Question: I am using ABCPDF for a project, I have no choice but to use an older version (ABCPDF 7) at this time.
When using 'Overridable Function AddImageDoc(doc As Doc, page As Integer, rect As XRect) As Integer' the function is supposed to return the object id of the newly added image object, however when I use it it is returning the current page object id (return value is equal to 'XDoc.Page') I can also confirm that the object id is that of a page by calling 'XDoc.GetInfo(id, "Type")' which returns '"page"'.

Has anyone run into this before, or does anyone have any idea why this might be happening and how to fix it?
Thanks.
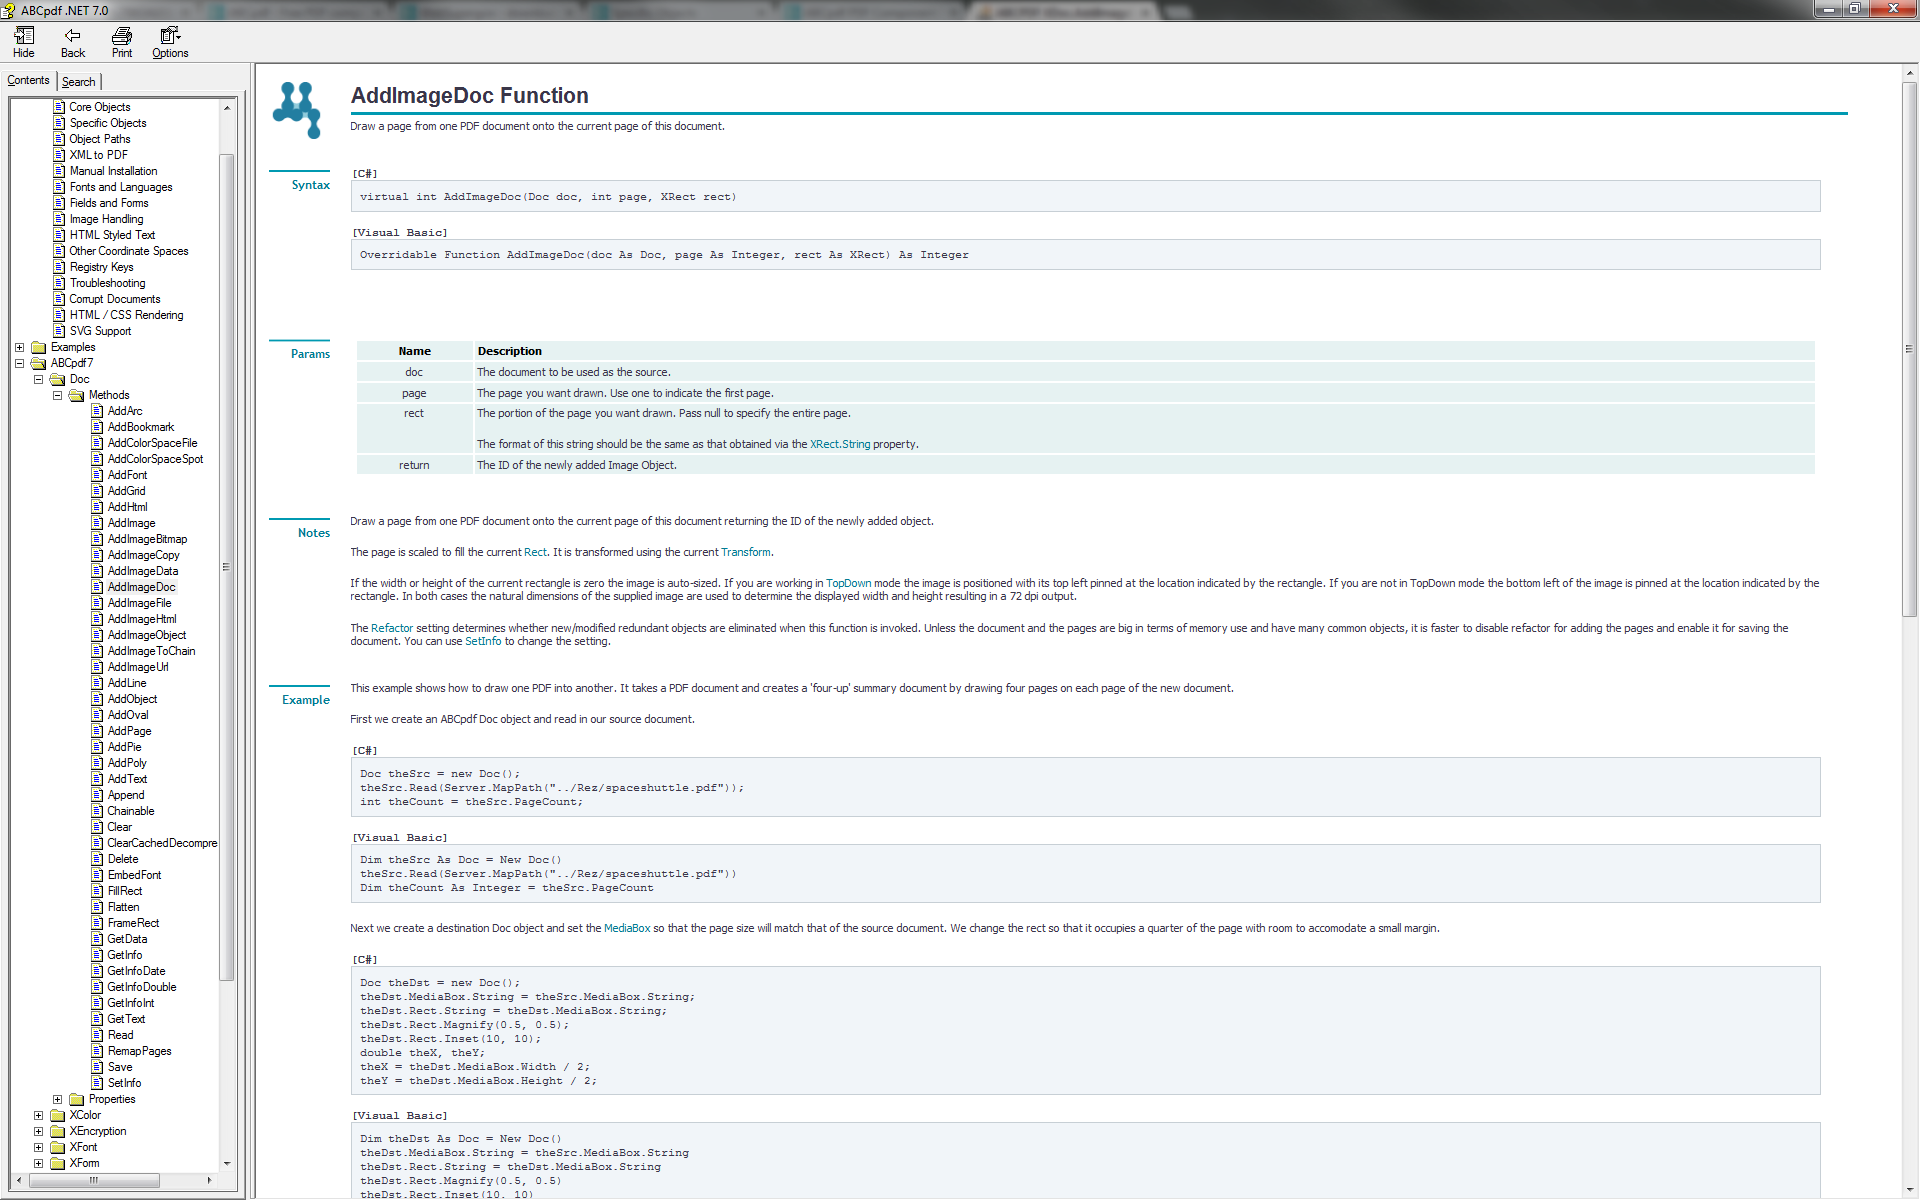
Answer: This appears to an issue with this version of ABCPDF, it could be present in other versions too. I fixed this issue by upgrading to the latest version (ABCPDF 9).